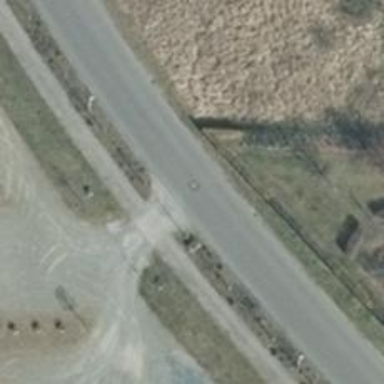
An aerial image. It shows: Residential road with asphalt surface.